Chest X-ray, PA view. Patient: 68 years old, sex M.
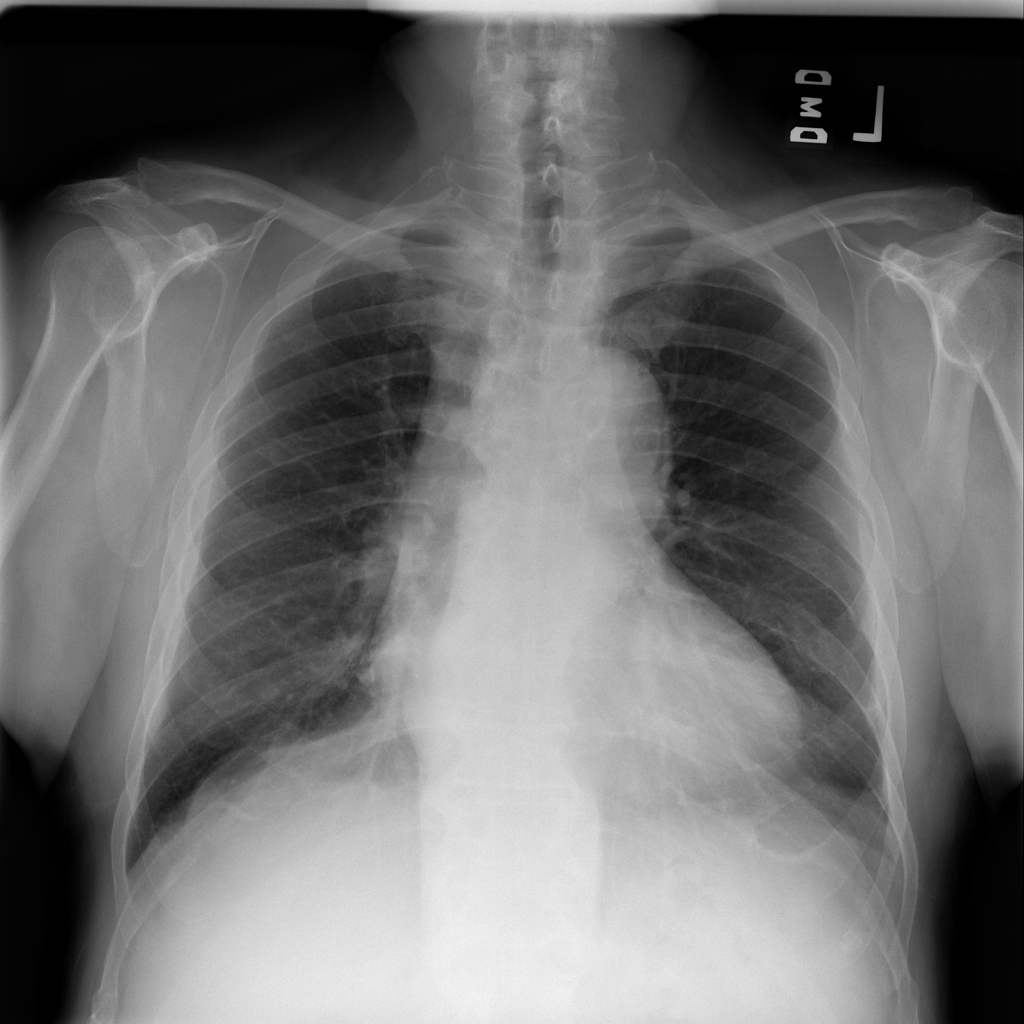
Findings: No Finding